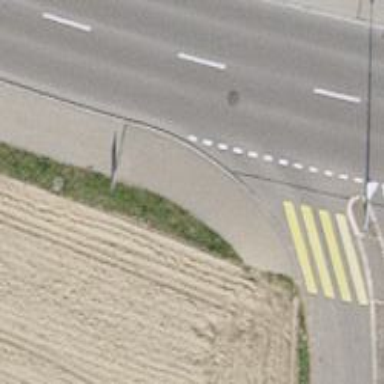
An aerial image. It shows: Asphalt sidewalk along the footway.